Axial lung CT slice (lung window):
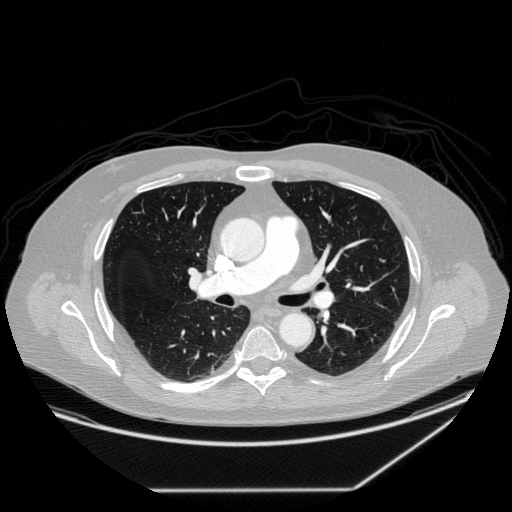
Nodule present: no